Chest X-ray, PA view. Patient: 75 years old, sex F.
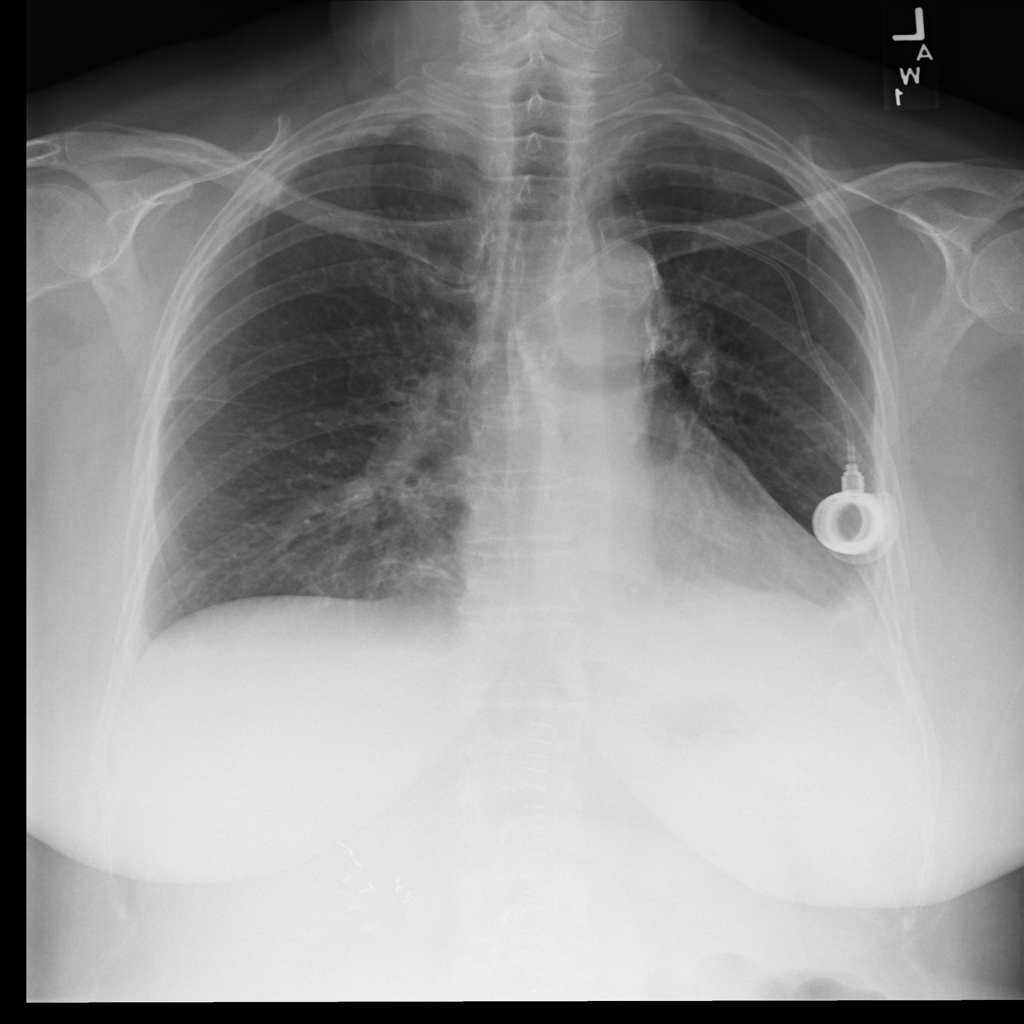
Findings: Effusion